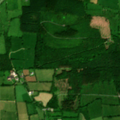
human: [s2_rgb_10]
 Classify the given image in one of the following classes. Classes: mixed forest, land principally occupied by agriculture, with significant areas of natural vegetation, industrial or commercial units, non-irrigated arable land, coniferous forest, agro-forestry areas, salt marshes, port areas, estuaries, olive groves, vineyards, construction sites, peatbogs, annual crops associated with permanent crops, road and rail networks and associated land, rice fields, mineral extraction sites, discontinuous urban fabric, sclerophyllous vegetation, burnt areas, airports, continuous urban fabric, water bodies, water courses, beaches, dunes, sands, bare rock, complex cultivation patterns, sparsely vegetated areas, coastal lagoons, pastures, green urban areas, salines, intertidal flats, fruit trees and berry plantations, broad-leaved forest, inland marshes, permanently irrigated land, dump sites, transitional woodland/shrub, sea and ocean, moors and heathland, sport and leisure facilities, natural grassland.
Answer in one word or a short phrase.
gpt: pastures, broad-leaved forest, coniferous forest